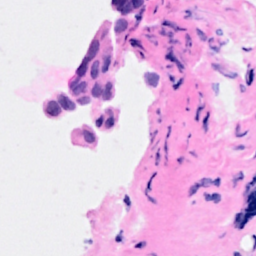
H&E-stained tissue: Breast